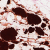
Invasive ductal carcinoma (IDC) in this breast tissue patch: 0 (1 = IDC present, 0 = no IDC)